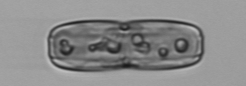
Label: pennate_morphotype1